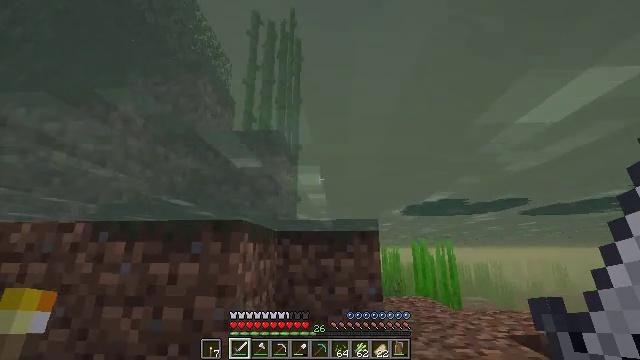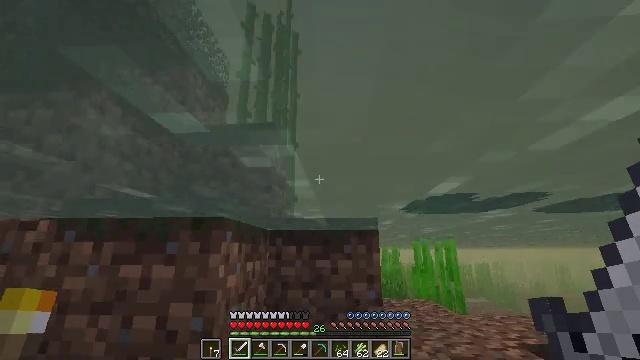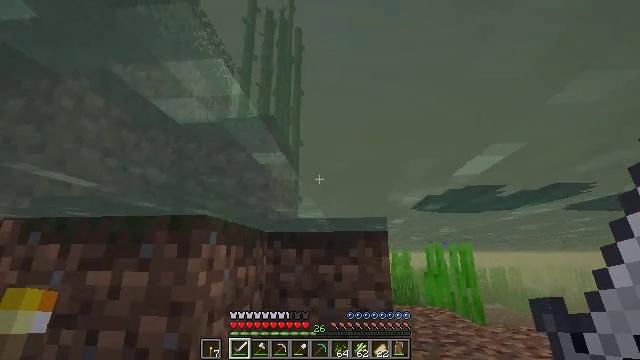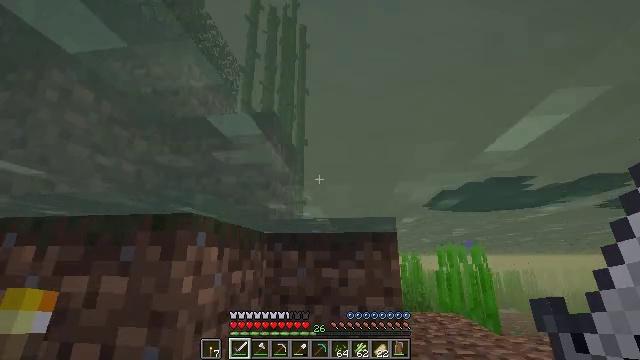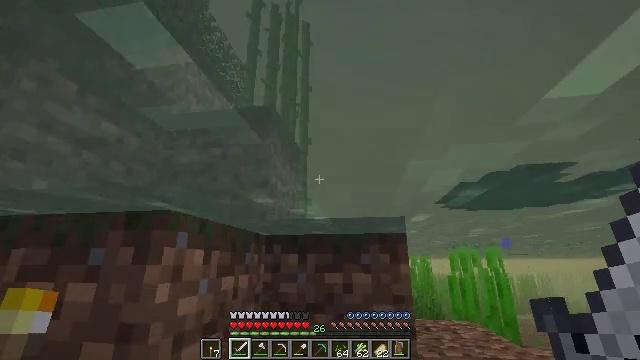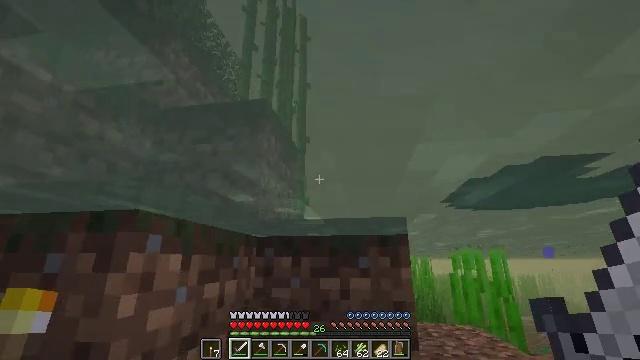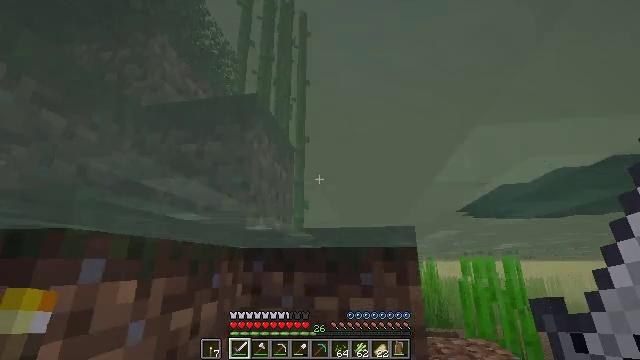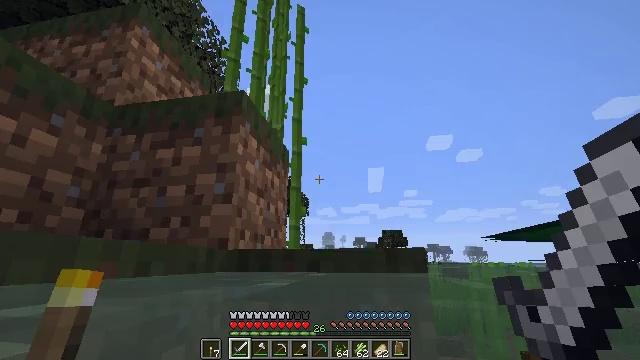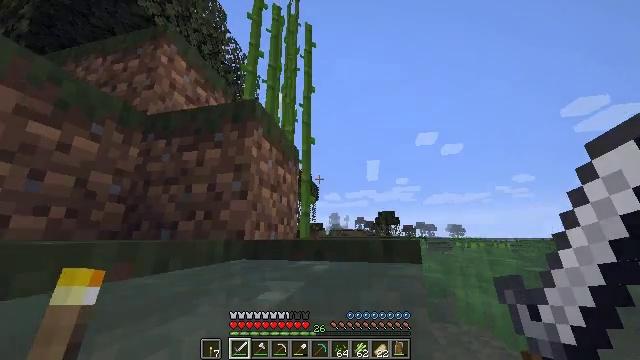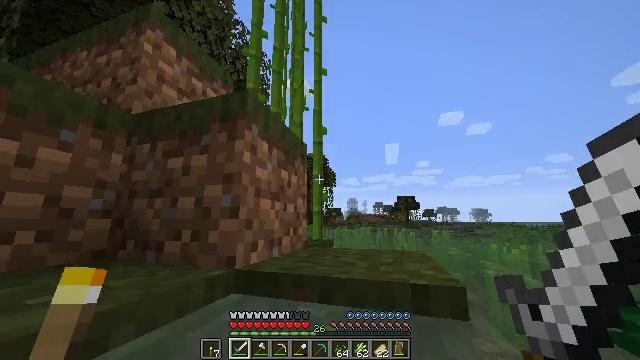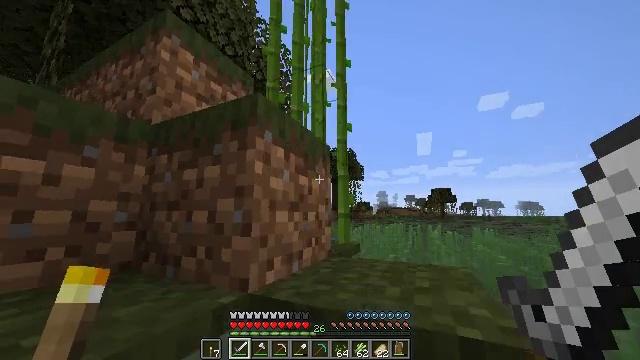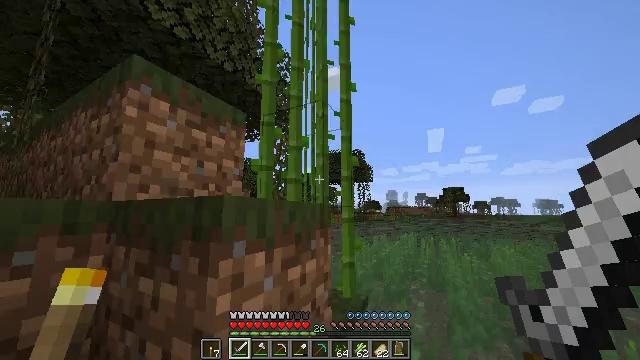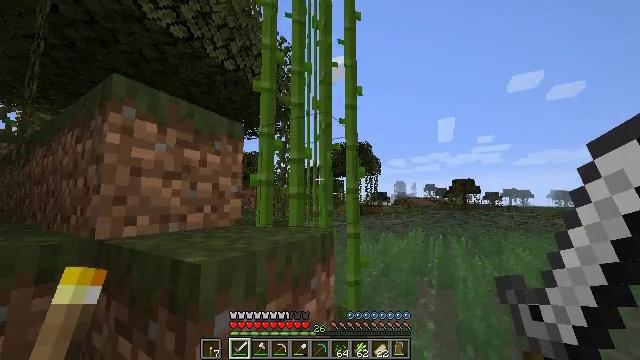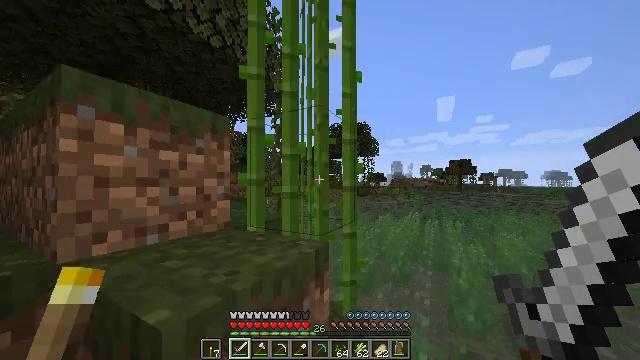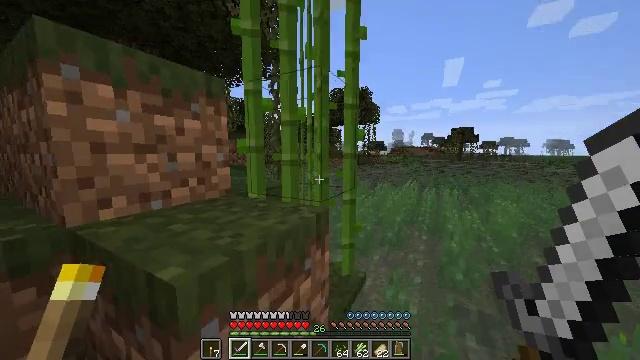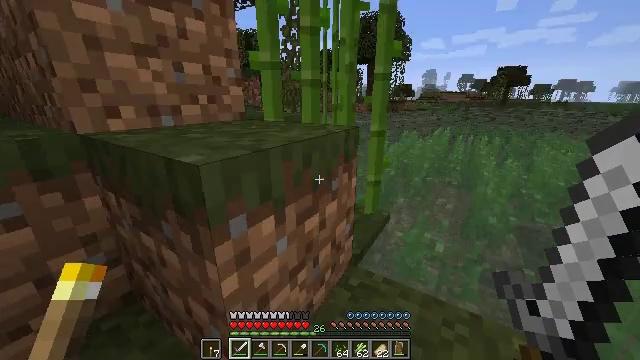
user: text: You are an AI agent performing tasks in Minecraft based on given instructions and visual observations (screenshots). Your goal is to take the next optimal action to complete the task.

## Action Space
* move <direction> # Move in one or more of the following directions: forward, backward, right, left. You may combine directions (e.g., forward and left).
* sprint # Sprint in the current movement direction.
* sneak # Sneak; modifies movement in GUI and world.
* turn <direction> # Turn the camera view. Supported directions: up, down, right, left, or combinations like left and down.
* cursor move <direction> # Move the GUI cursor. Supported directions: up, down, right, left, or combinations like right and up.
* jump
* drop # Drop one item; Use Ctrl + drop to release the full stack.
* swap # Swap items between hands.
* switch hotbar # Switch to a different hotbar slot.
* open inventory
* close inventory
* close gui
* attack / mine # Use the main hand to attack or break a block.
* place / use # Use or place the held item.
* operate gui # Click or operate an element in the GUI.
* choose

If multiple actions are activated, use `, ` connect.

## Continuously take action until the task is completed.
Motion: motion action
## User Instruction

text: Break the sugar cane.
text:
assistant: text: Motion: move forward, sprint
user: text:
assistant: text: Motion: move forward, sprint, turn left
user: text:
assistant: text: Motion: move forward, sprint, turn left
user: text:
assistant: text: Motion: move forward, sprint, turn left
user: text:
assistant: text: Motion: move forward, sprint, jump
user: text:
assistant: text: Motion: move forward, sprint, jump
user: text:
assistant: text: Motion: move forward, sprint, jump
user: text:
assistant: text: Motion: move forward, sprint, turn left and down, jump
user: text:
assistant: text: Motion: move forward, sprint, turn left and down, jump
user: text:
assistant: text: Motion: move forward, sprint, turn left and down, jump
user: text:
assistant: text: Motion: move forward, sprint, turn left, jump
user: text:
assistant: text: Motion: move forward, sprint, turn left and down, jump
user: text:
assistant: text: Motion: move forward, sprint, turn down, jump
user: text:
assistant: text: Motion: move forward, sprint, turn down, jump
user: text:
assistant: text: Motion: move forward, sprint, turn left and down, jump
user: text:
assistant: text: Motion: move forward, sprint, turn left and down
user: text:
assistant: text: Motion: turn left and down
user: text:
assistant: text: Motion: turn left and down
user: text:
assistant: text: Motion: turn left and down
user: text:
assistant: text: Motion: turn down
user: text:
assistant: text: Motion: turn right and down
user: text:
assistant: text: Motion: turn right and up
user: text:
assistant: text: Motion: turn right and up
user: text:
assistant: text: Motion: turn right and up
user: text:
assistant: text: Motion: move right
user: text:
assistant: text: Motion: move forward and move right, turn left
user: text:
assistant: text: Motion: move forward and move right, turn left and down
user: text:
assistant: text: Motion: move forward and move right, turn left and down
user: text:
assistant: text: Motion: move forward and move right, turn left
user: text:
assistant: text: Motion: move forward and move right, turn left